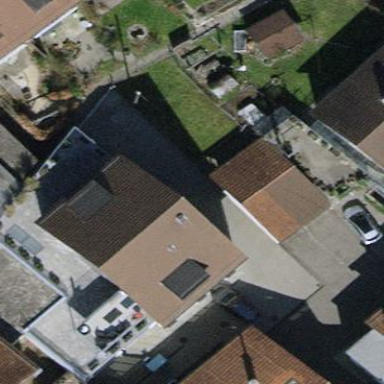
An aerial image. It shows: Building with tile roof.